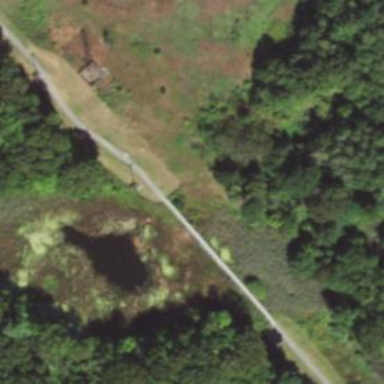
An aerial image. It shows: Path on bridge.